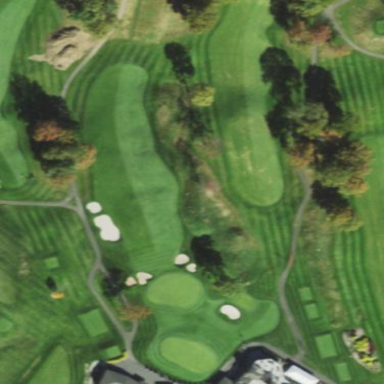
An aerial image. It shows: Golf fairway surrounded by grass.